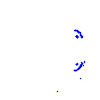
Particle: pion